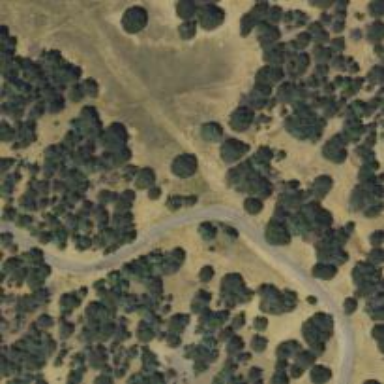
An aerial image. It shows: Paved driveway designated as service road.